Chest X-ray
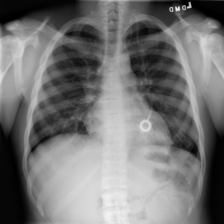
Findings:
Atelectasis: negative
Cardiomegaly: positive
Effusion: negative
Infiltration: negative
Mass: negative
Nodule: negative
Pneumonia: negative
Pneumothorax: negative
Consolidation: negative
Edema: negative
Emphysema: negative
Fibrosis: negative
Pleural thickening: negative
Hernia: negative